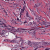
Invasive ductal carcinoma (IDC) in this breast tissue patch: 1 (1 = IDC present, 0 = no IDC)